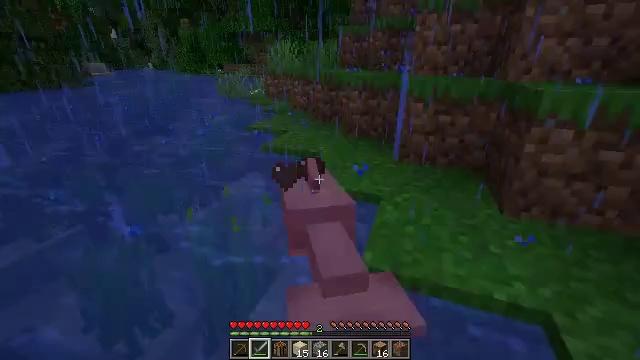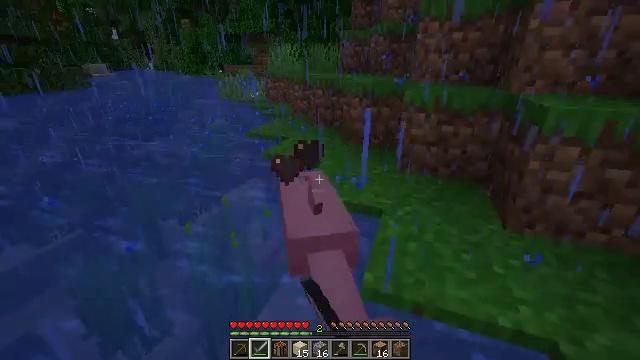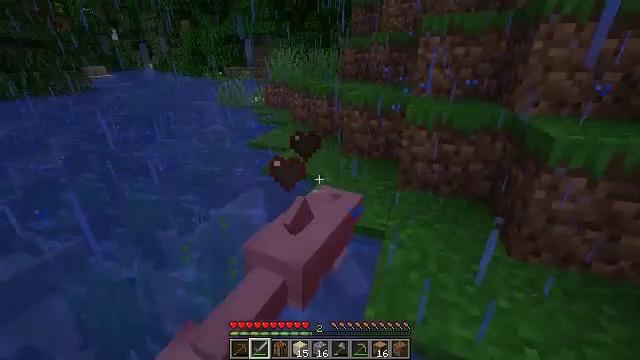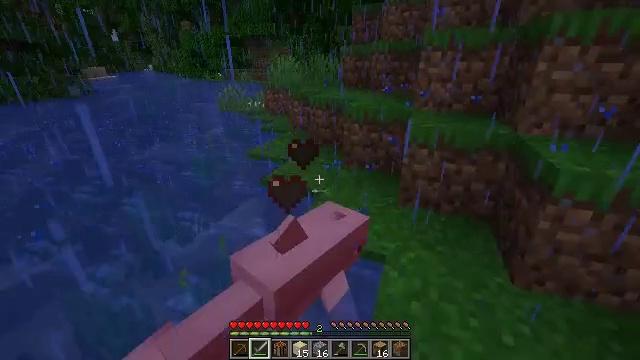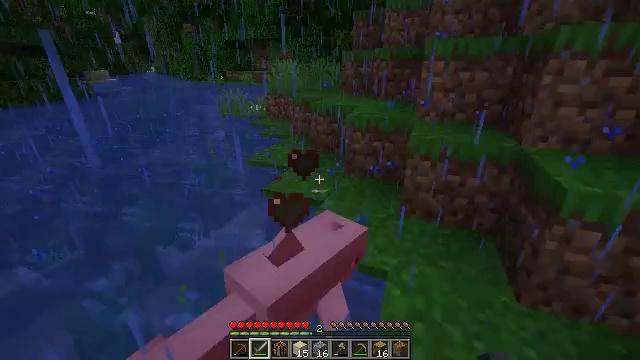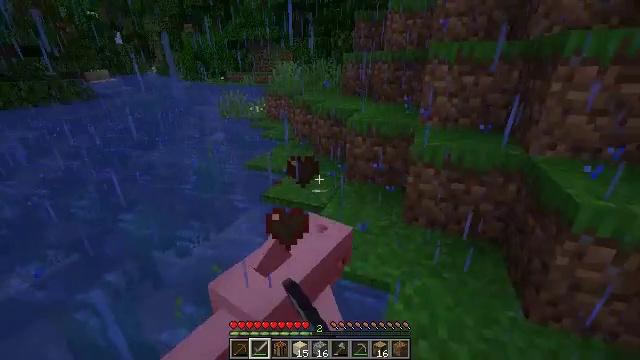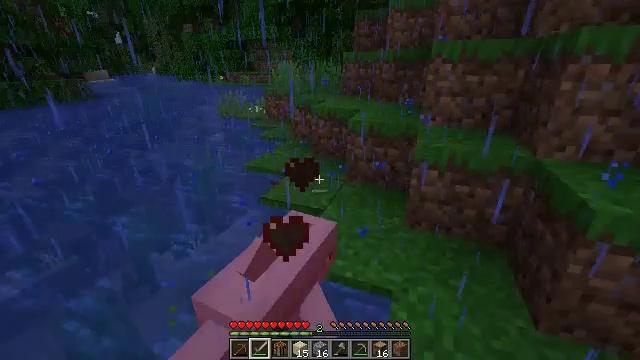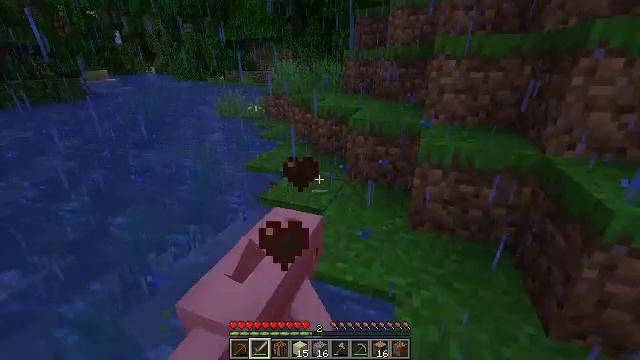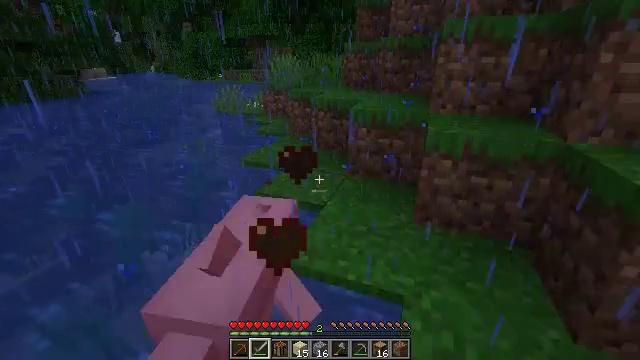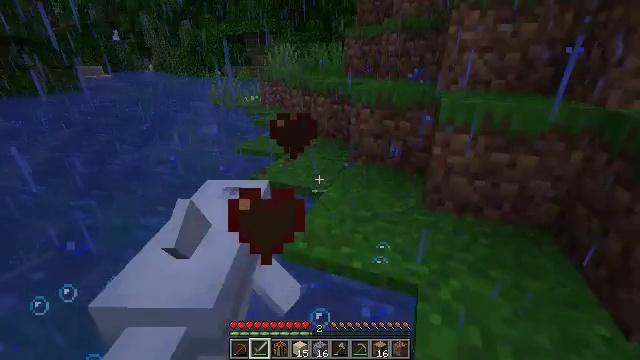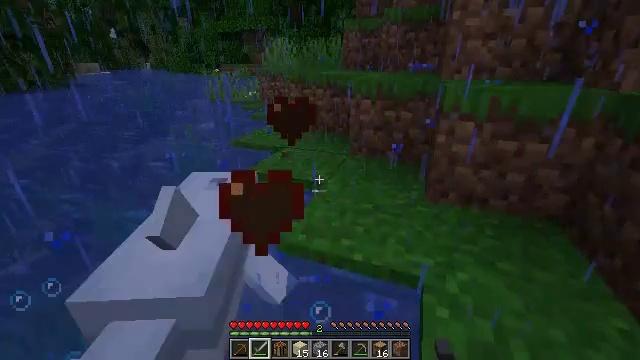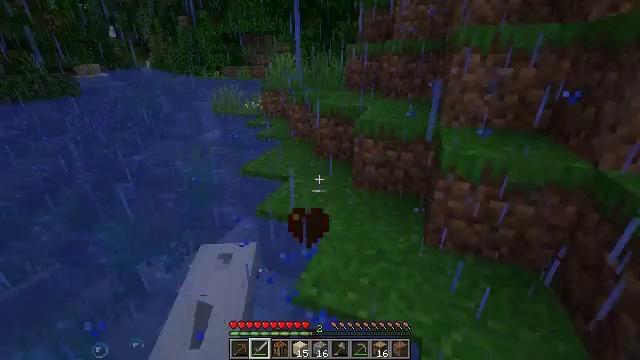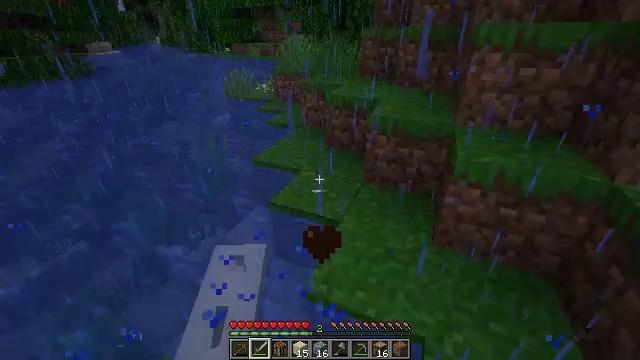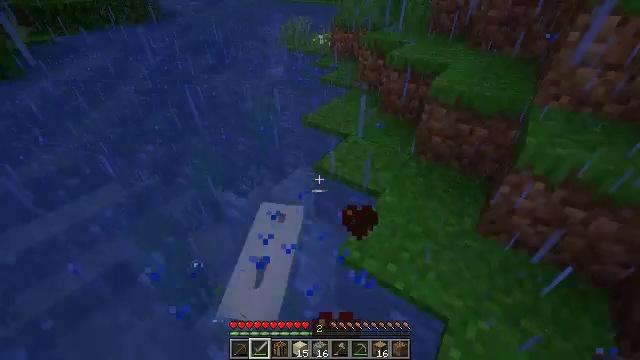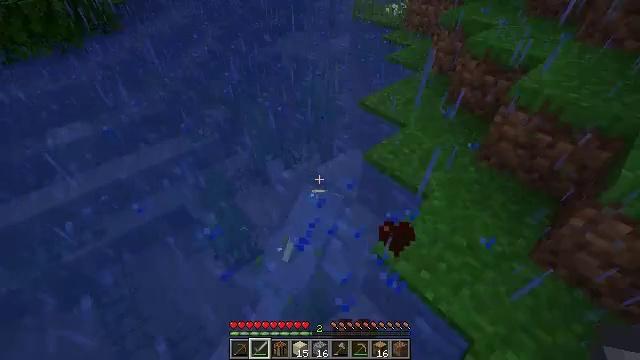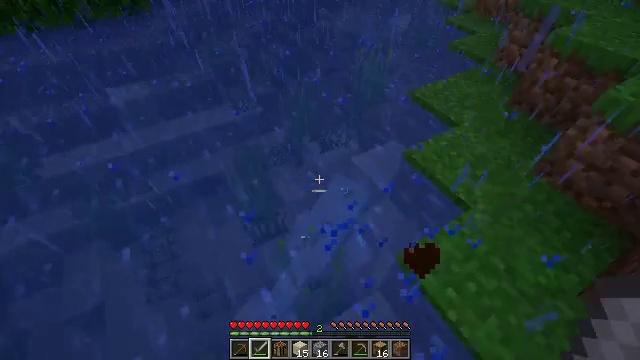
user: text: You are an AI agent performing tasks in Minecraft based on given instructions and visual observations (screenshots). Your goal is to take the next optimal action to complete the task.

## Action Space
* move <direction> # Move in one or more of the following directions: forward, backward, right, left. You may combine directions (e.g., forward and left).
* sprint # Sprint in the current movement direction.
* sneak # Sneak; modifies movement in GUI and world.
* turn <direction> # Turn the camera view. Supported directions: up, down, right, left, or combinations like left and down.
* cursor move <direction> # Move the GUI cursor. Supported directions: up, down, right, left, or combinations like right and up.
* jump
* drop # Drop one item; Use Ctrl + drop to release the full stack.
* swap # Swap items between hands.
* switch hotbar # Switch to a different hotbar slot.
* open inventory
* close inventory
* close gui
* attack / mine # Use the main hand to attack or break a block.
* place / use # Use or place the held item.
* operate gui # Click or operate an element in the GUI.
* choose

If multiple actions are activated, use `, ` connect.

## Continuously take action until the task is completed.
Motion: motion action
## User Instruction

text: Kill the dolphin.
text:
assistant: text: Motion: move forward, attack / mine, jump
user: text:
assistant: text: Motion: move forward, jump
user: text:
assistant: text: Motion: move forward, attack / mine, jump
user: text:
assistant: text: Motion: move forward, attack / mine, jump
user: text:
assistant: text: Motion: move forward, attack / mine, jump
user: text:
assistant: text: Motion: move forward, jump
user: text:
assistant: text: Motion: move forward, jump
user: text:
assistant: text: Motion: move forward, jump
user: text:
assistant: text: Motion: move forward, jump
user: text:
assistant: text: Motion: move forward, jump
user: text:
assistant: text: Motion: move forward, jump
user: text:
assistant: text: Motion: move forward, turn left and down, jump
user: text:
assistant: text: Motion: move forward, turn left and down, jump
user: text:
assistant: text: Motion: move forward, turn left and down, jump
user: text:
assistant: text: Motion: move forward, turn left and down, jump
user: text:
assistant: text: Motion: move forward, turn left, jump
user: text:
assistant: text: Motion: move forward, turn left and up, jump
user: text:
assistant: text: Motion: move forward, attack / mine, jump
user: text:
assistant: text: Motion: move forward, attack / mine, jump
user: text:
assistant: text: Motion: move forward, attack / mine, jump
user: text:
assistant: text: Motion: move forward, attack / mine, jump
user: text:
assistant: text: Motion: move forward, turn right, jump
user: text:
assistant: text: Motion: move forward, turn right, jump
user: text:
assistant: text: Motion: move forward, turn right, jump
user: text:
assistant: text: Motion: move forward, turn right, jump
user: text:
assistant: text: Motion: move forward, turn right and up, jump
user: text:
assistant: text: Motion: move forward, turn right and up, jump
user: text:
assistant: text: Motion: move forward, attack / mine, jump
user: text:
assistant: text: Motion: move forward, attack / mine, jump
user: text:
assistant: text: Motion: move forward, turn up, attack / mine